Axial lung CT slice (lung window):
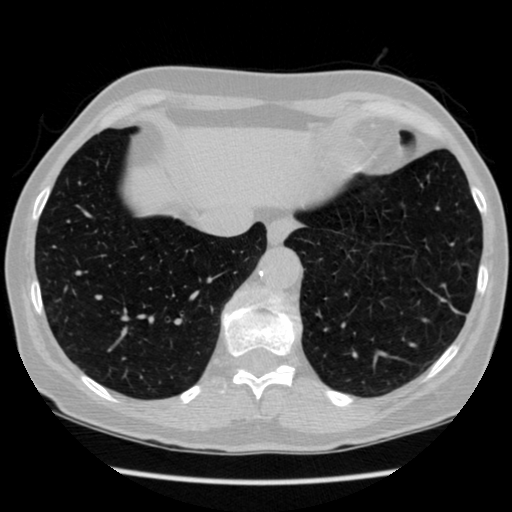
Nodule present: no